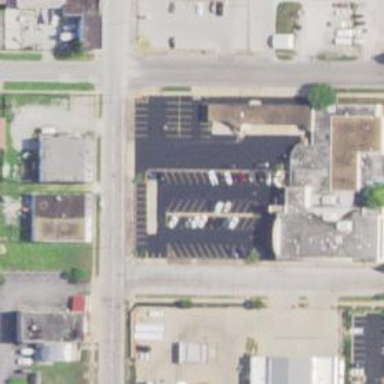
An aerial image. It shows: Building.